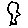
Label: tree